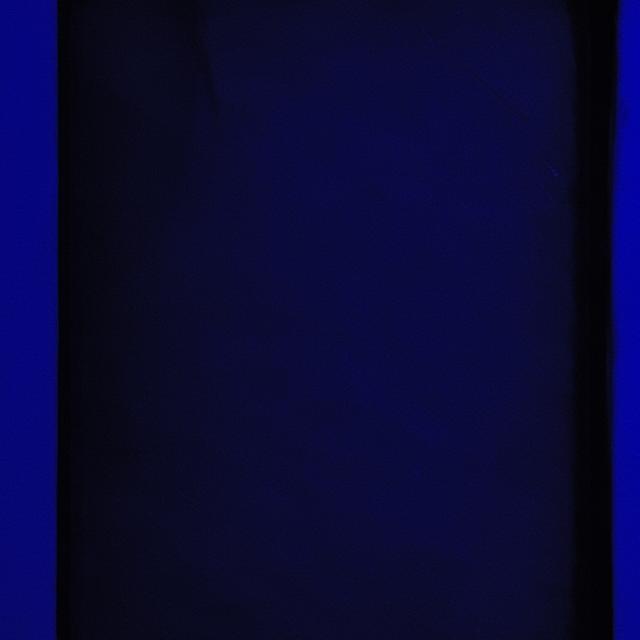
Healthy canine skin — no visible lesions, inflammation, or abnormalities. The skin and coat appear normal.